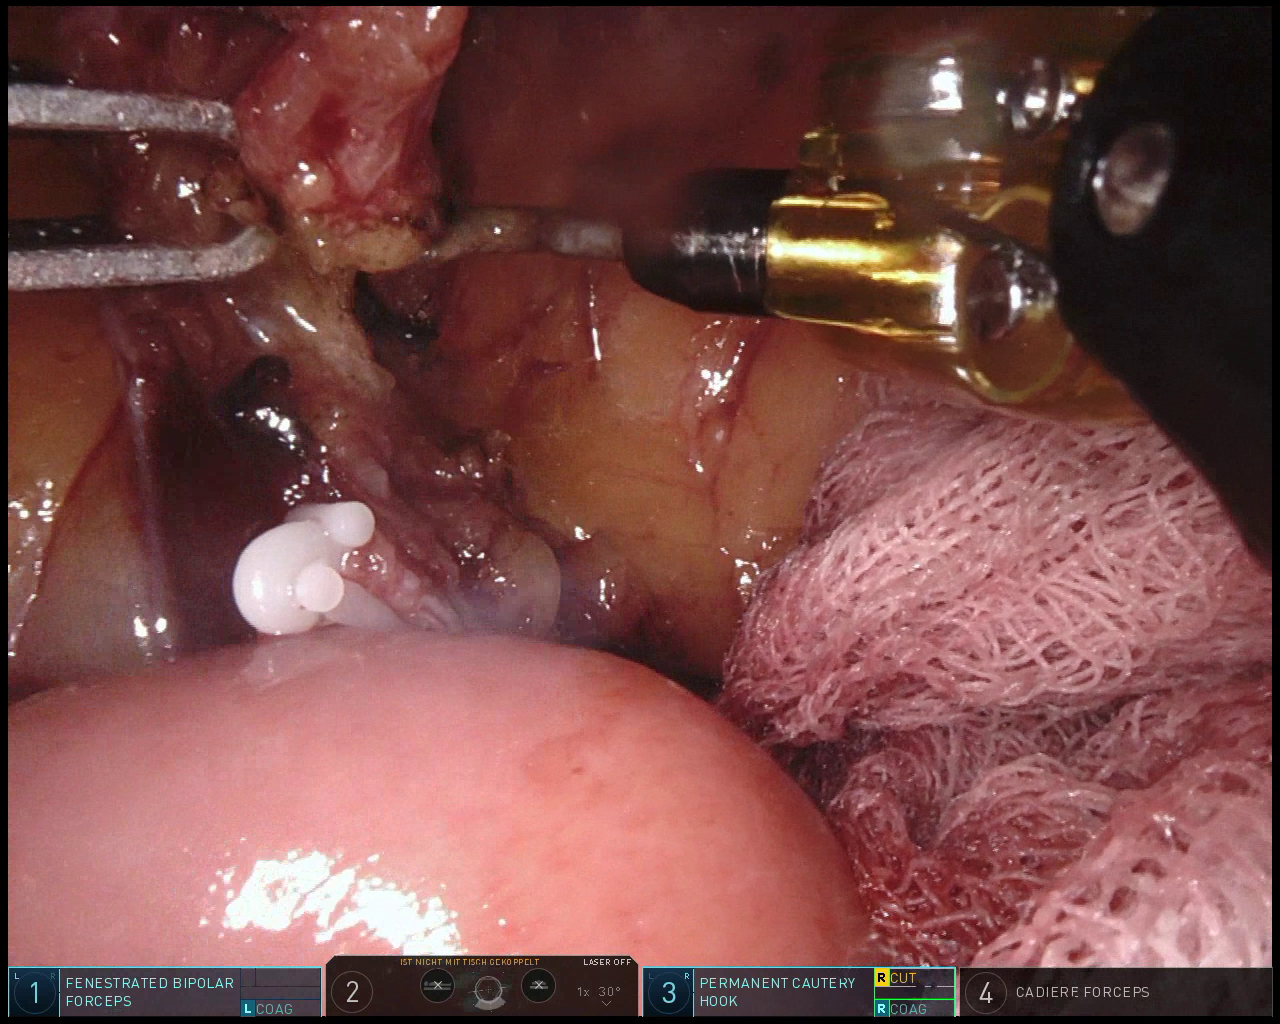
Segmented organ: small_intestine
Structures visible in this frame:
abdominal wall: no
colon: no
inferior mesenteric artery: no
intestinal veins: no
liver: no
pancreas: no
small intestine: yes
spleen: no
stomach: no
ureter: no
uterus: no
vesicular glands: no